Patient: sex M, age 71
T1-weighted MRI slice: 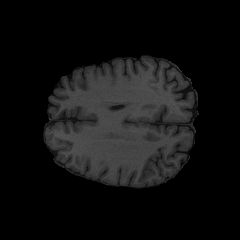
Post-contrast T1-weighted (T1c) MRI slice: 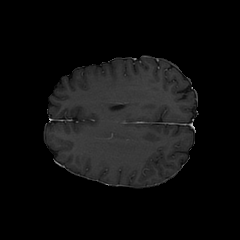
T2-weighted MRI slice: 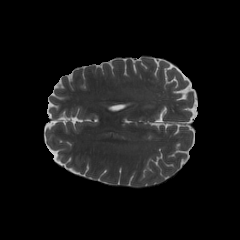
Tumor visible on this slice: no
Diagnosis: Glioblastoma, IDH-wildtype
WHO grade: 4